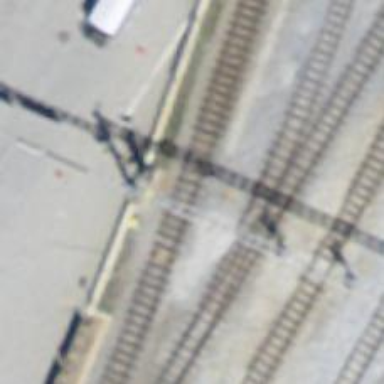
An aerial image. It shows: Narrow gauge railway siding with one track. The railway line is electrified with contact line.